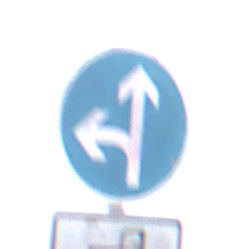
Verkehrszeichen: VorgeschriebeneFahrtrichtungGeradeausOderLinks
Zusatzzeichen unten: MehrspurigeFahrzeugeFrei8
Umgebung: Outdoor, Nature
Tageszeit: MorningAfternoon
Wetter: Overcast
Licht: Natural
Jahreszeit: NotSpecified
Kontrast: LowContrast